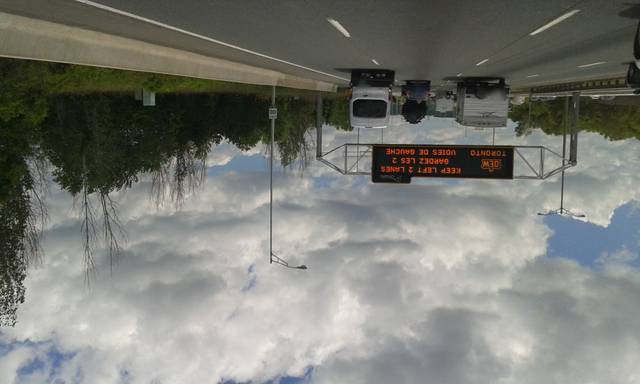
Region: Canada
Coordinates: 43.319, -79.814